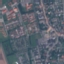
Label: Residential